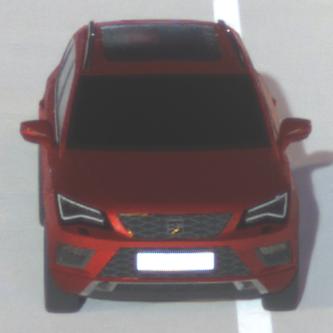
Make: SEAT
Model: Ateca 1.0 TSI Ecomotive
Detailed model: Ateca (5FP)
Model produced from: 2016/08
Model produced until: 2018/08
Doors: 5
Color: red
Road condition: dry road
Daytime: night
Contrast: high contrast